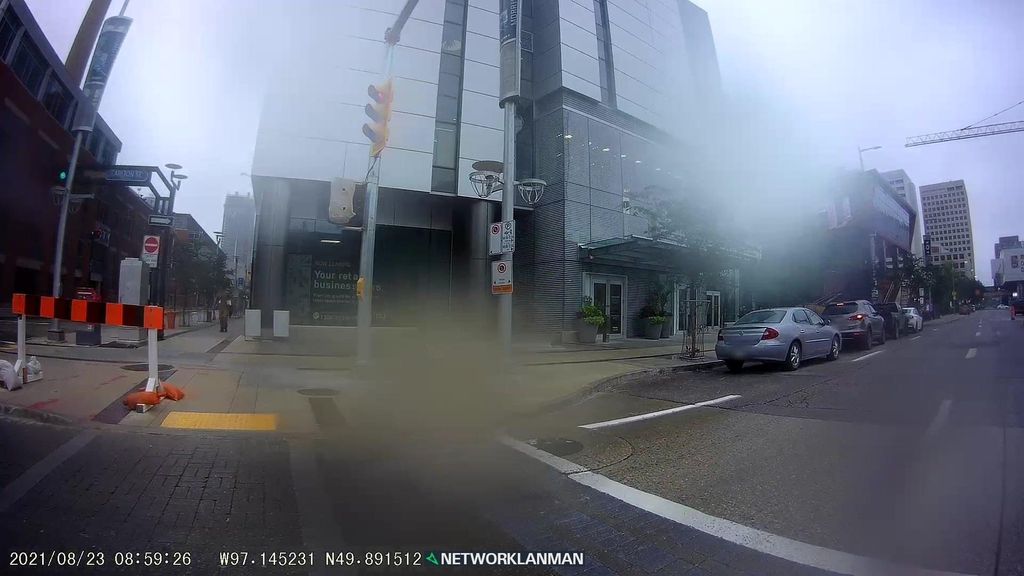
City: winnipeg